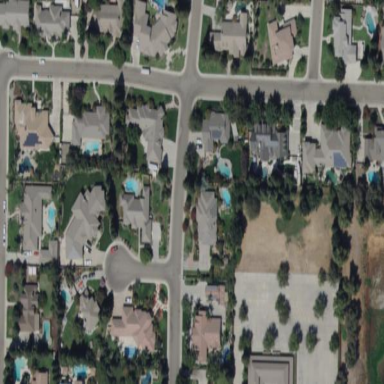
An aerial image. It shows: Neighbourhood with single-family residential houses.